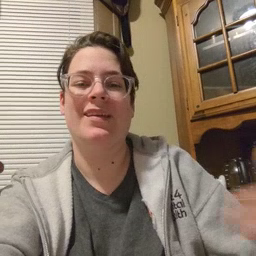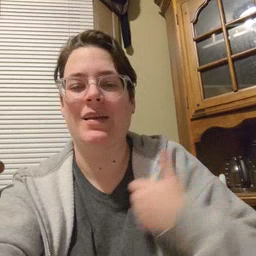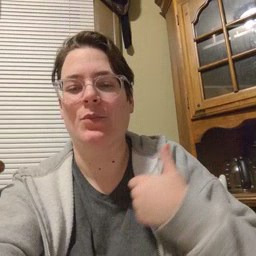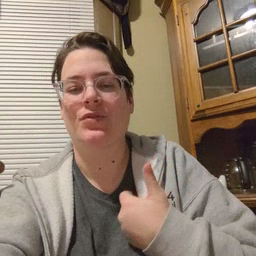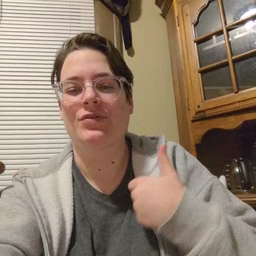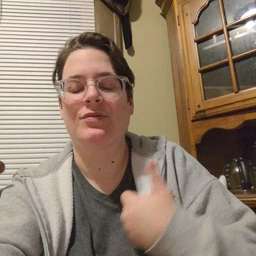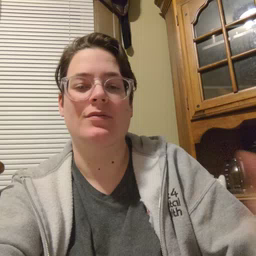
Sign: animal